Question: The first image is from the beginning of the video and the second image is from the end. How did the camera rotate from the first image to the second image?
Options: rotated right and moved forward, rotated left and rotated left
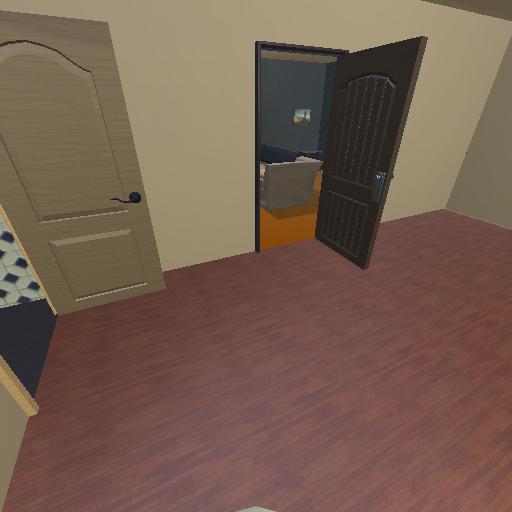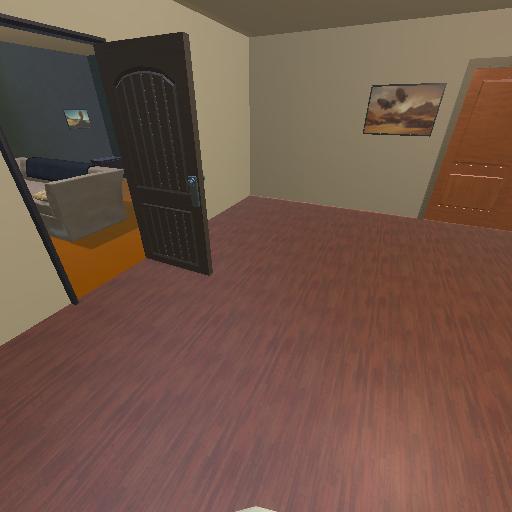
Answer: rotated right and moved forward